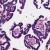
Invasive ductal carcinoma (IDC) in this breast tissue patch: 0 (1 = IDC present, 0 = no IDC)